Question: I'm trying to wrap my head around this inheritance problem I'm having. Here's my current situation:

So I have a planning that can be either a list of activities (class 'Activities') or a list of things to do (class 'Todos').
However, if I do this in 'Todos':
'''
private List<Todo> todos;
public List<Activity> getPlanning(){
return todos;
}
'''
It says that the types are incompatible.
-
Since 'Todo' extends from 'Activity', aren't we certain that 'Todo' provides at least the same functionality as 'Activity'?
and perhaps more importantly:
-
(I'm not an expert in UML so forgive me if there are some mistakes in my diagram)
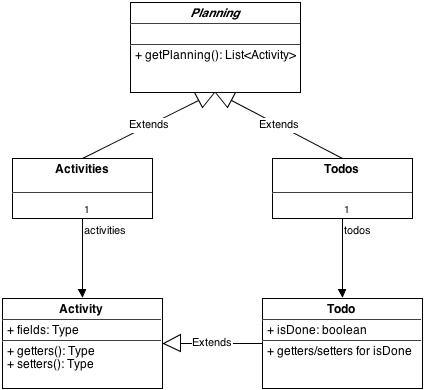
Answer: If Java allowed you to return your 'List<Todos>' as a 'List<Activity', the caller could then add any 'Activity' into it. Clearly, that must not be allowed to happen.
You could make the returned list read-only by changing the return type to 'List<? extends Activity>'. This would disallow adding objects to the list (except 'null' or objects directly retrieved from the same list).